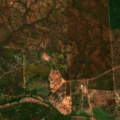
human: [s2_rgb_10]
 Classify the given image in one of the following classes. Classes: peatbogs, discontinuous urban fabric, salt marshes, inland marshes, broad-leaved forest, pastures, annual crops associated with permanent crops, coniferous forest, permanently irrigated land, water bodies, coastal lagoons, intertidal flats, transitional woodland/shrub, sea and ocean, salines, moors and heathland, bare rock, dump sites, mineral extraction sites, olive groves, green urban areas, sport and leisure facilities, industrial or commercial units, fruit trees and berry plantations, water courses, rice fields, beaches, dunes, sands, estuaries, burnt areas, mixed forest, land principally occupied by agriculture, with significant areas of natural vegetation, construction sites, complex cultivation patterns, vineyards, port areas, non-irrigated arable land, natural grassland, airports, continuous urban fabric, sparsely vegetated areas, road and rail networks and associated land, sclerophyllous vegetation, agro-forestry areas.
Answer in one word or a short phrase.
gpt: continuous urban fabric